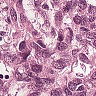
Metastatic tissue present: yes